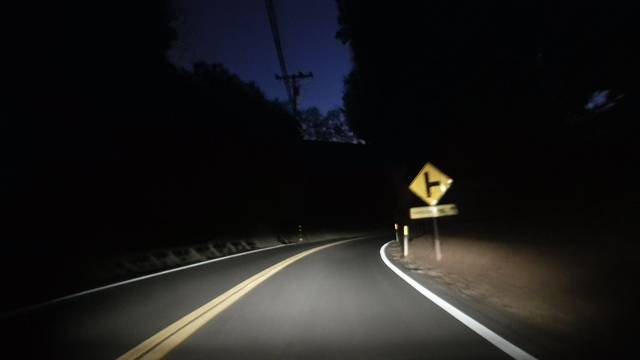
Region: United States
Coordinates: 33.031, -116.562